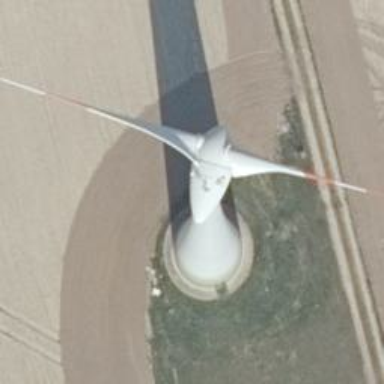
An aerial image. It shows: Wind-powered generator.